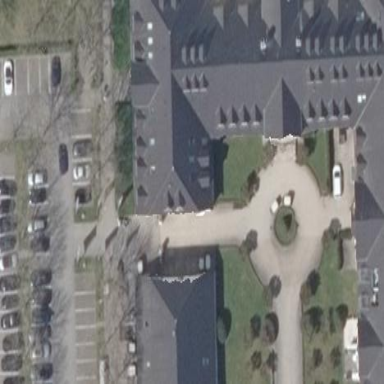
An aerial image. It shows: Building located within golf course.